Field crop: tomato
Growth stage: 2
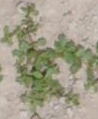
Species: portulaca